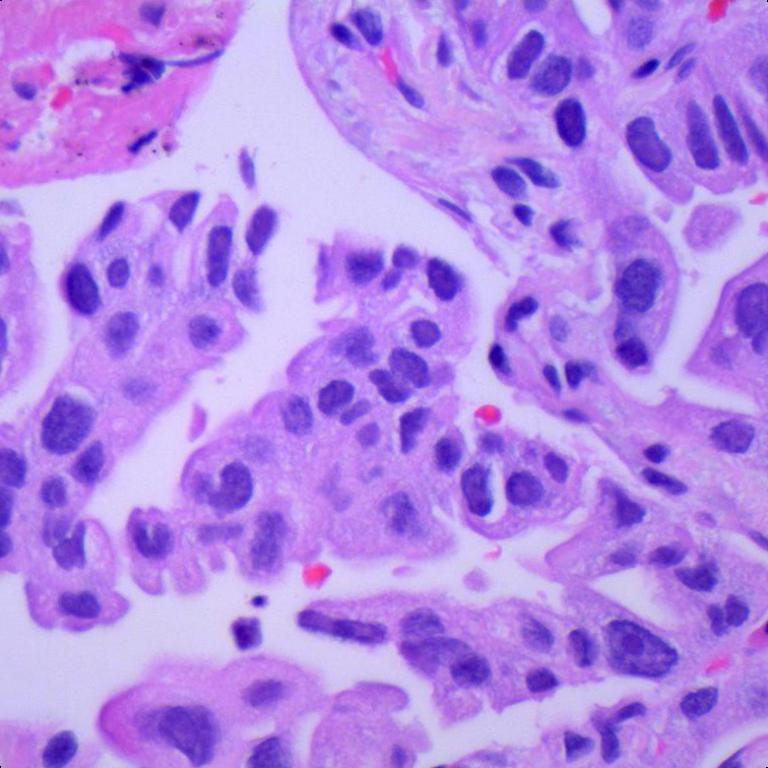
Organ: lung
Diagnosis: adenocarcinomas